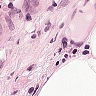
Metastatic tissue present: no